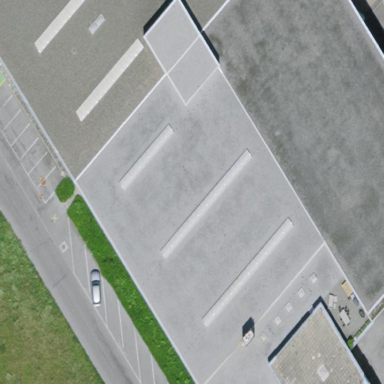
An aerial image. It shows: Commercial building.